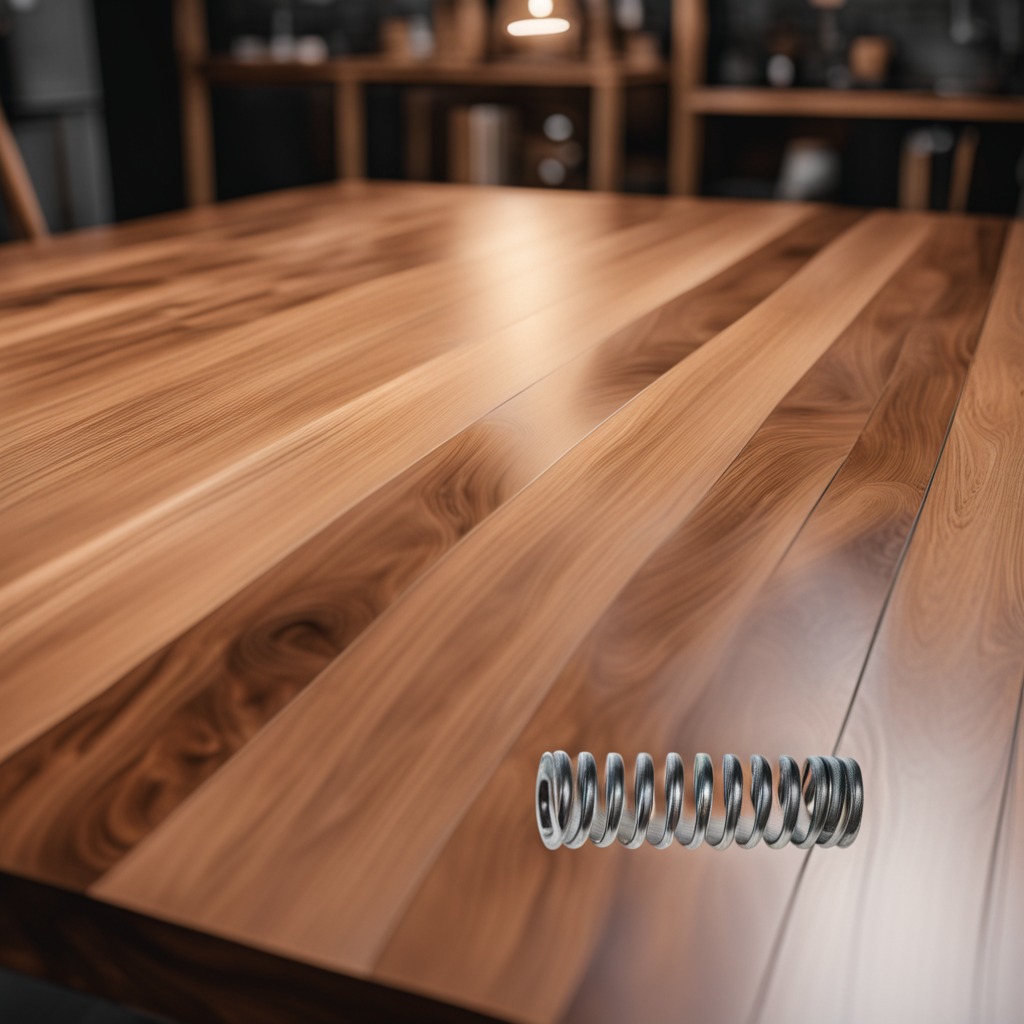
A coiled metal spring is lying on the wooden table in a carpentry studio.